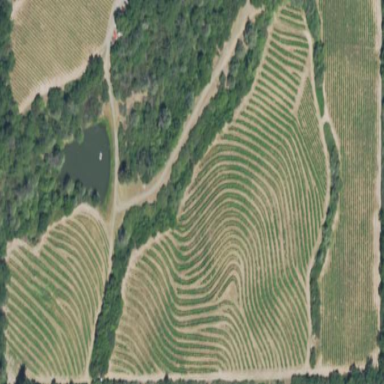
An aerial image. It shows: Olive tree orchard.